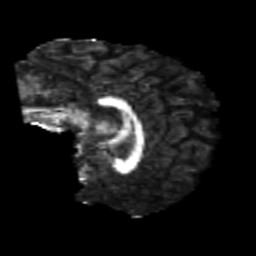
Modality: FA
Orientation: sagittal
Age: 24
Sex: female
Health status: healthy
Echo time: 0.074 s